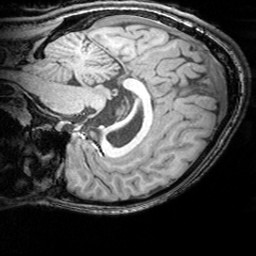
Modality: T1w
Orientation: sagittal
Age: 21
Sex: female
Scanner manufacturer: siemens
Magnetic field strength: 3 T
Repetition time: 1.81 s
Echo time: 0.00351 s